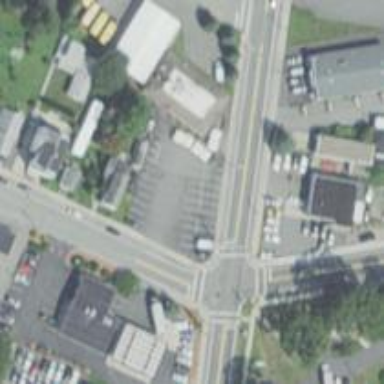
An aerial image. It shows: Marked road crossing.